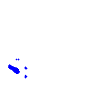
Particle: electron